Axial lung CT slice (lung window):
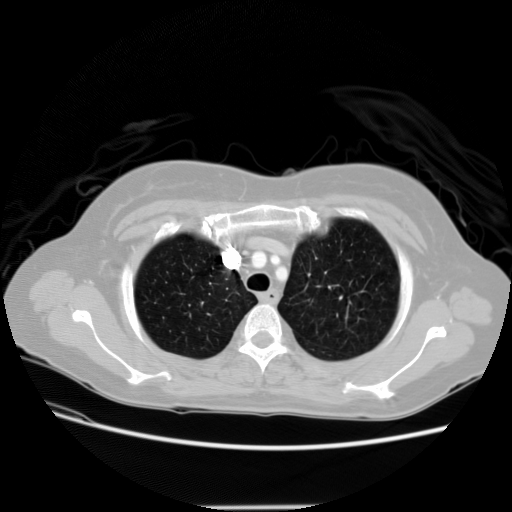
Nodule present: no